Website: apple
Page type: customer-info-address
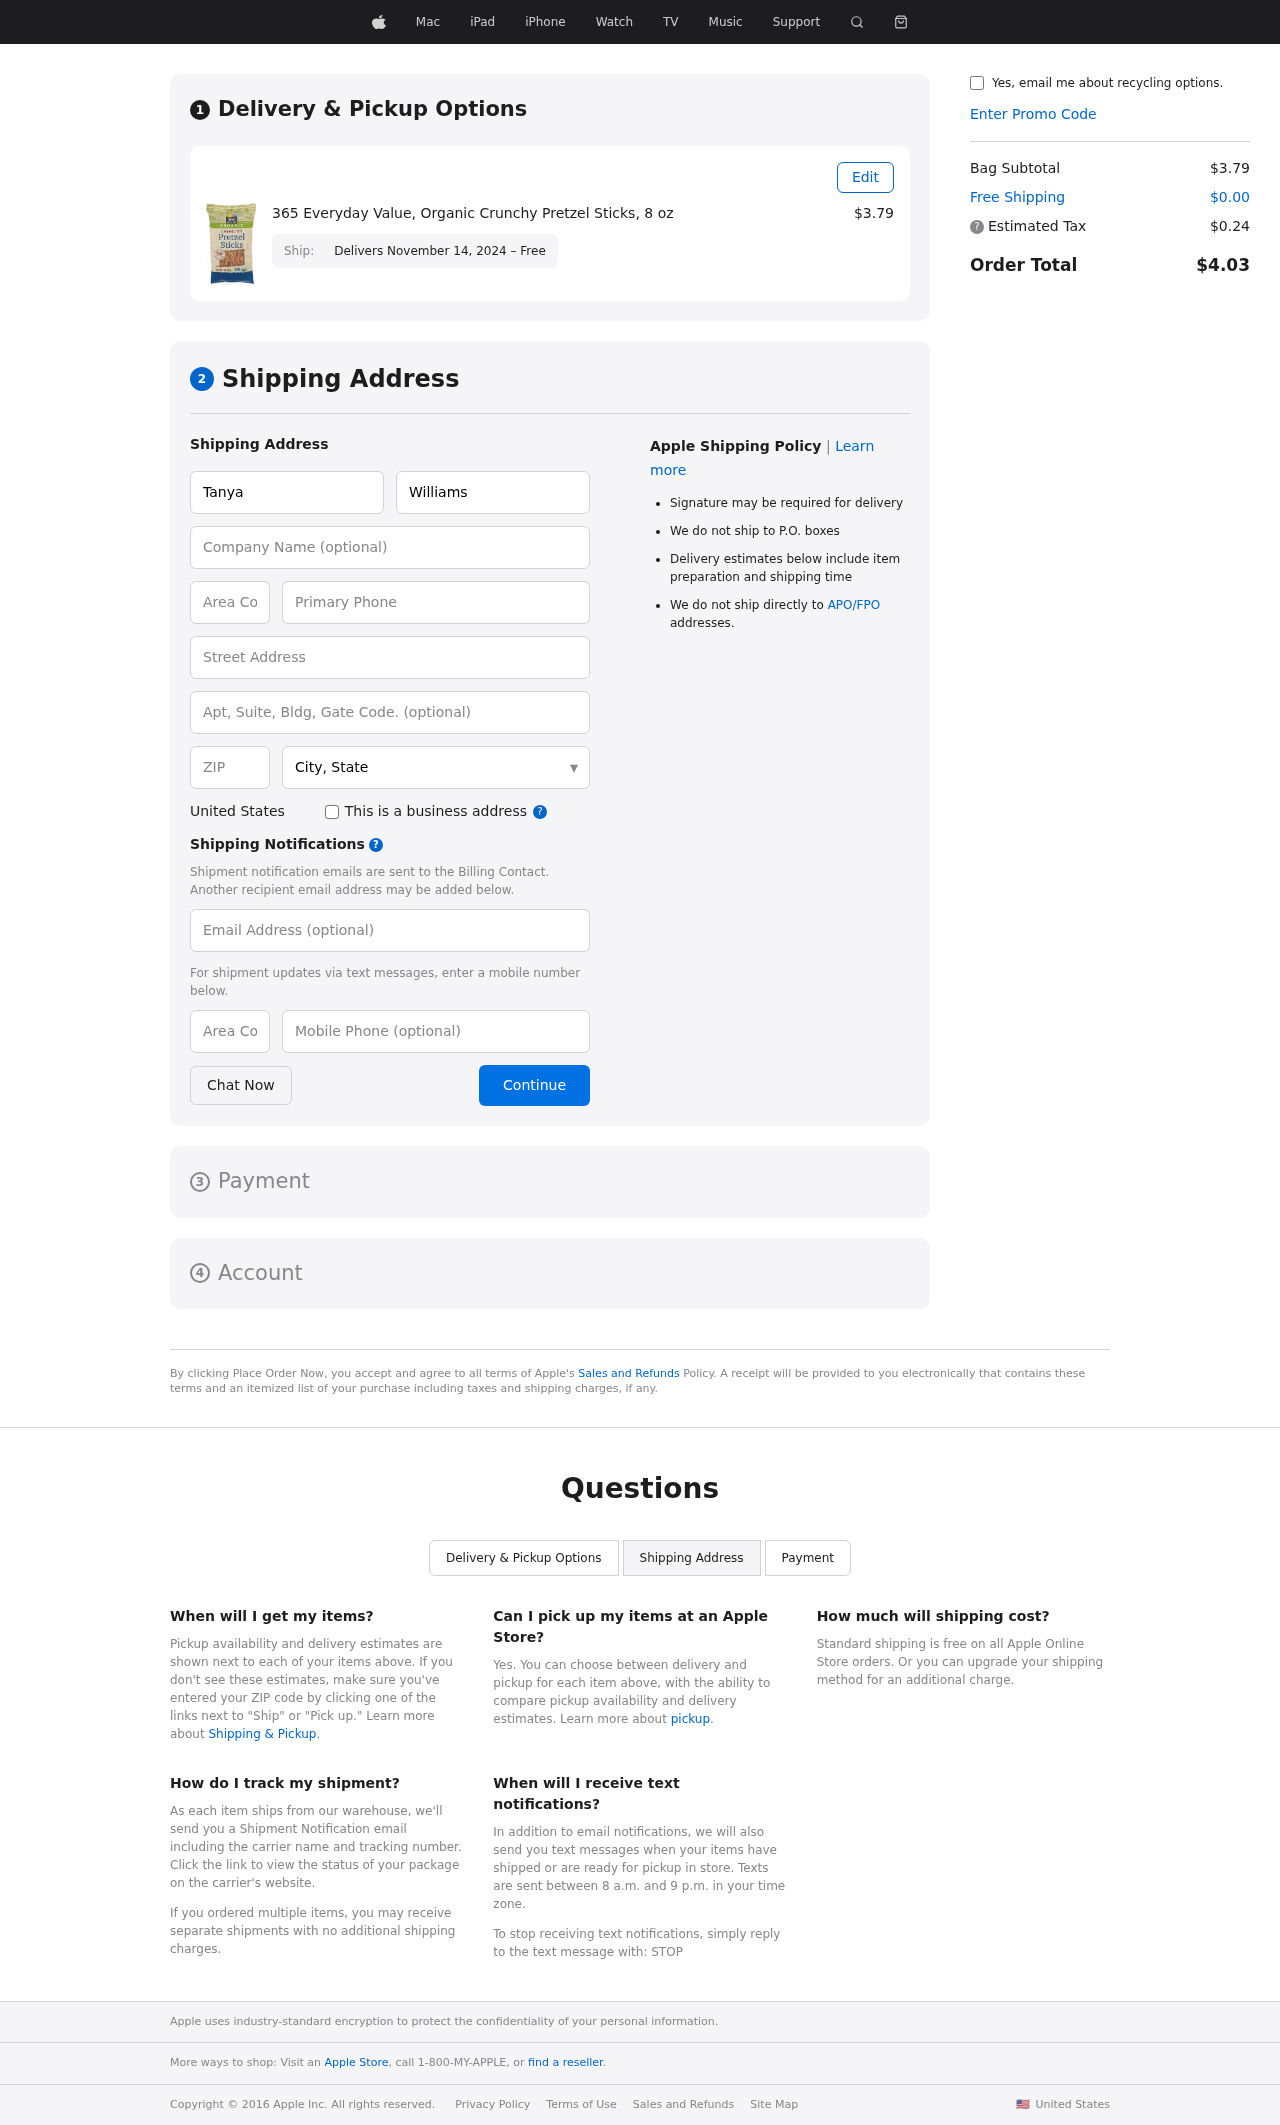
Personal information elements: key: PII_CITY_STATE
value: West Barbarachester, CA
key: PII_COUNTRY
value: United States
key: PII_EMAIL
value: tanyawilliams@yahoo.com
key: PII_FIRSTNAME
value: Tanya
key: PII_LASTNAME
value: Williams
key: PII_PHONE
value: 4284279184
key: PII_PHONE_AREA
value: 428
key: PII_POSTCODE
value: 83645
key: PII_STREET
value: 3237 Jessica Turnpike
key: PII_STREET2
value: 08333 Joshua Junctions
Product elements: key: PRODUCT1_NAME
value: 365 Everyday Value, Organic Crunchy Pretzel Sticks, 8 oz
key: PRODUCT1_PRICE
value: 3.79
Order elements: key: ORDER_DELIVERY_DATE
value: Delivers November 14, 2024 – Free
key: ORDER_SUBTOTAL
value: $3.79
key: ORDER_SHIPPING_COST
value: $0.00
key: ORDER_TAX
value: $0.24
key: ORDER_TOTAL
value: $4.03